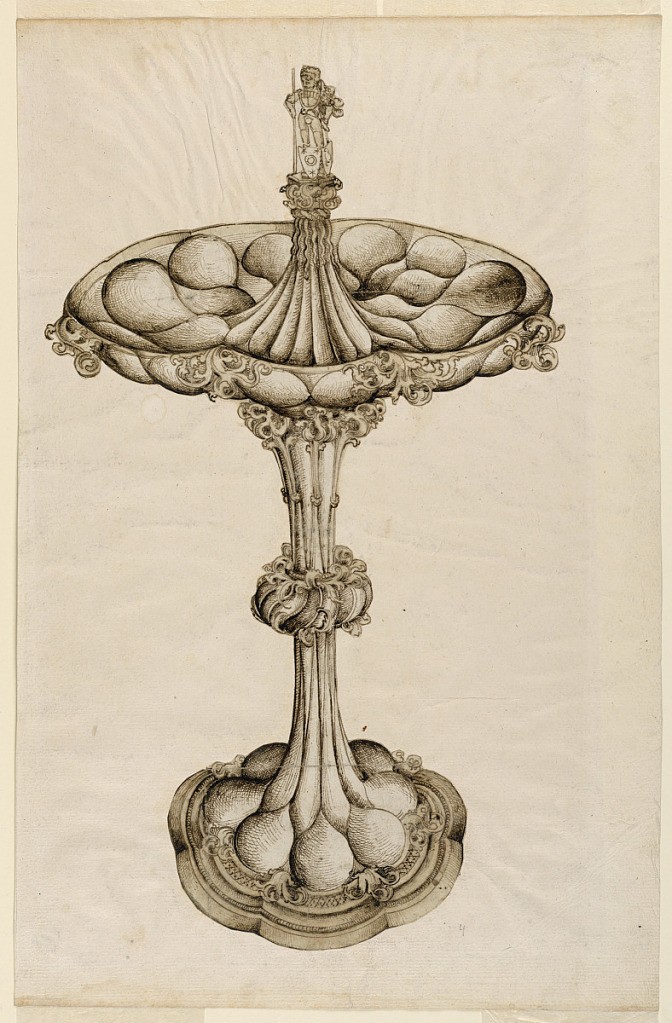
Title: Design for a Silver Standing Cup
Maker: Wenzel von Olmütz, Moravian, active 1481 – 1497
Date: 1498
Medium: Pen and brown ink, brush and brown wash on white laid paper, cut out and laid down
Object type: Drawing
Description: A silver centerpiece bossed and decorated with croquets; from the center of the cup rises a pedestal on which a man stands holding two spears. Two coats of arms rest between his legs, decorated with  three stars, a cracknel, and a bird.